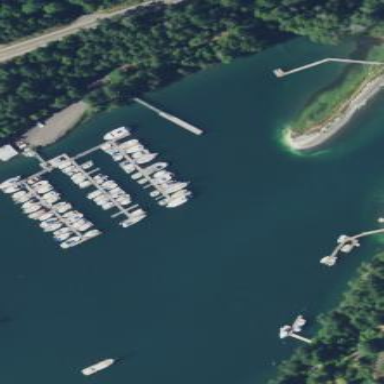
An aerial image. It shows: Marina on leisure land.